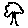
Label: tree